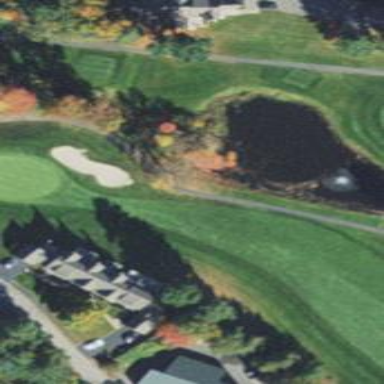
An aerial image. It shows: Water hazard in golf course. The hazard is natural water feature.